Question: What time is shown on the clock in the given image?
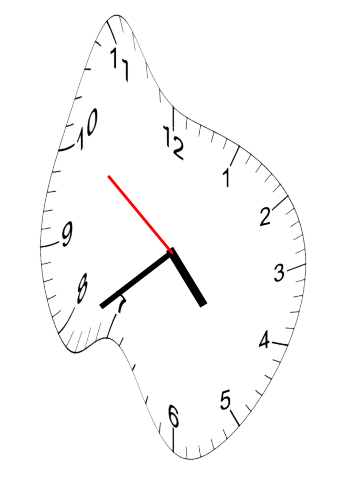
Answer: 04:38:51